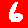
Digit: 6